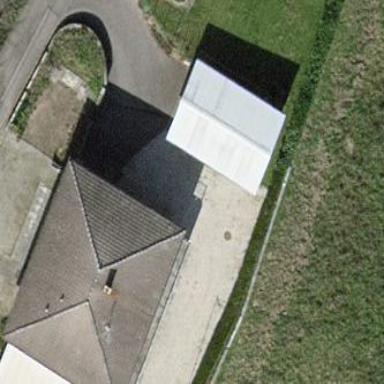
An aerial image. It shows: Detached building.